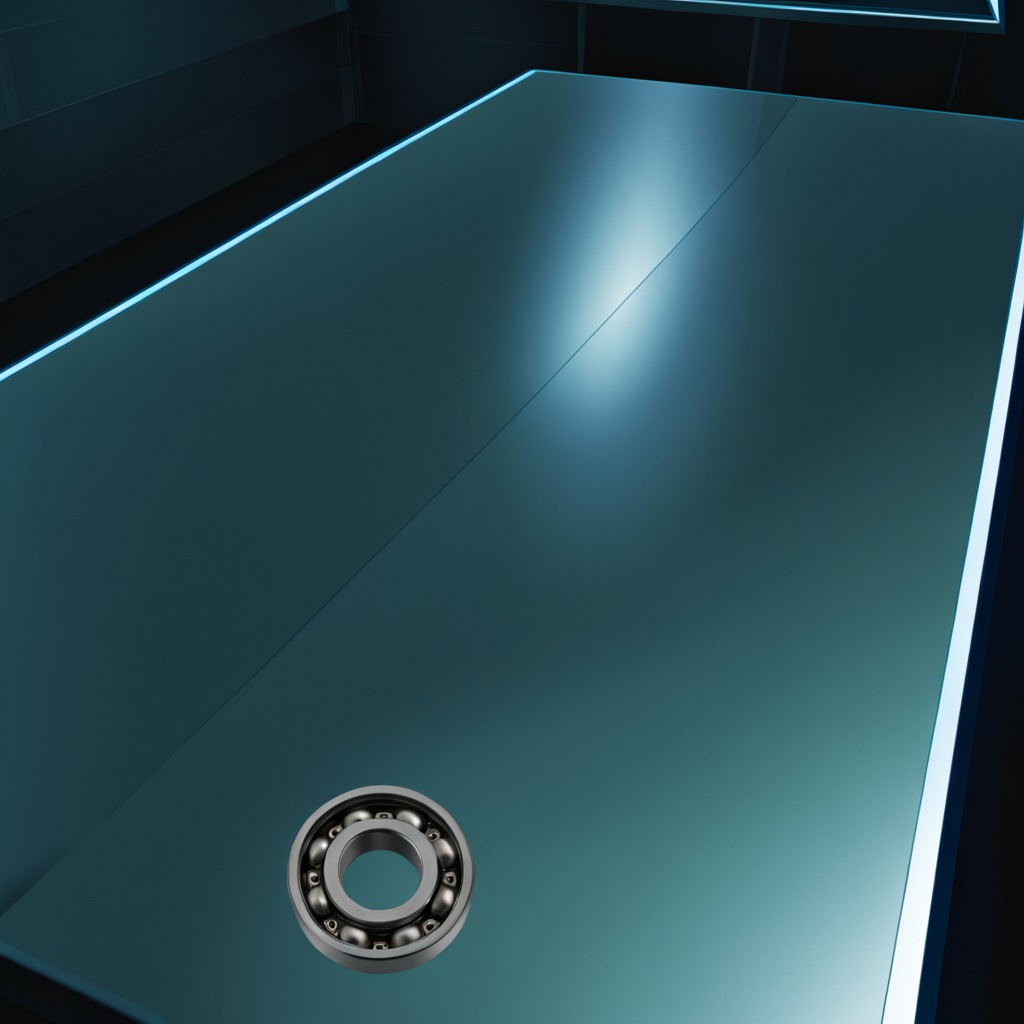
A metal ball bearing is lying on the table in a railway signal maintenance room.